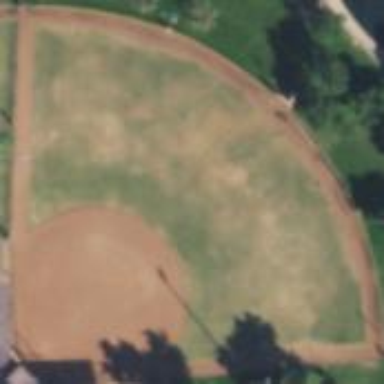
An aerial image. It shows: Baseball pitch for leisure land activities.